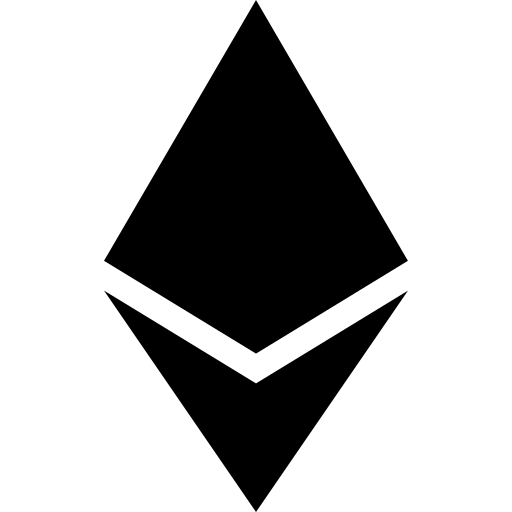
Tags: icon, FontAwesome, fa-icon, brand, ethereum